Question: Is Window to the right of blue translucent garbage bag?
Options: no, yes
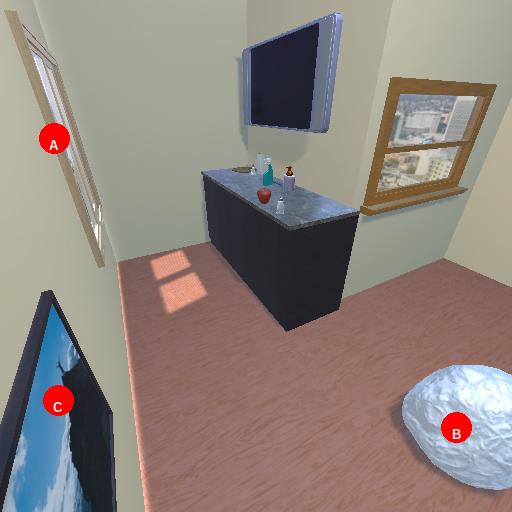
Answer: no